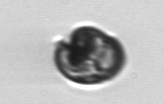
Label: Proterythropsis